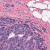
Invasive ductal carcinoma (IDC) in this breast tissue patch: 1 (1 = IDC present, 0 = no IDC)